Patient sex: M
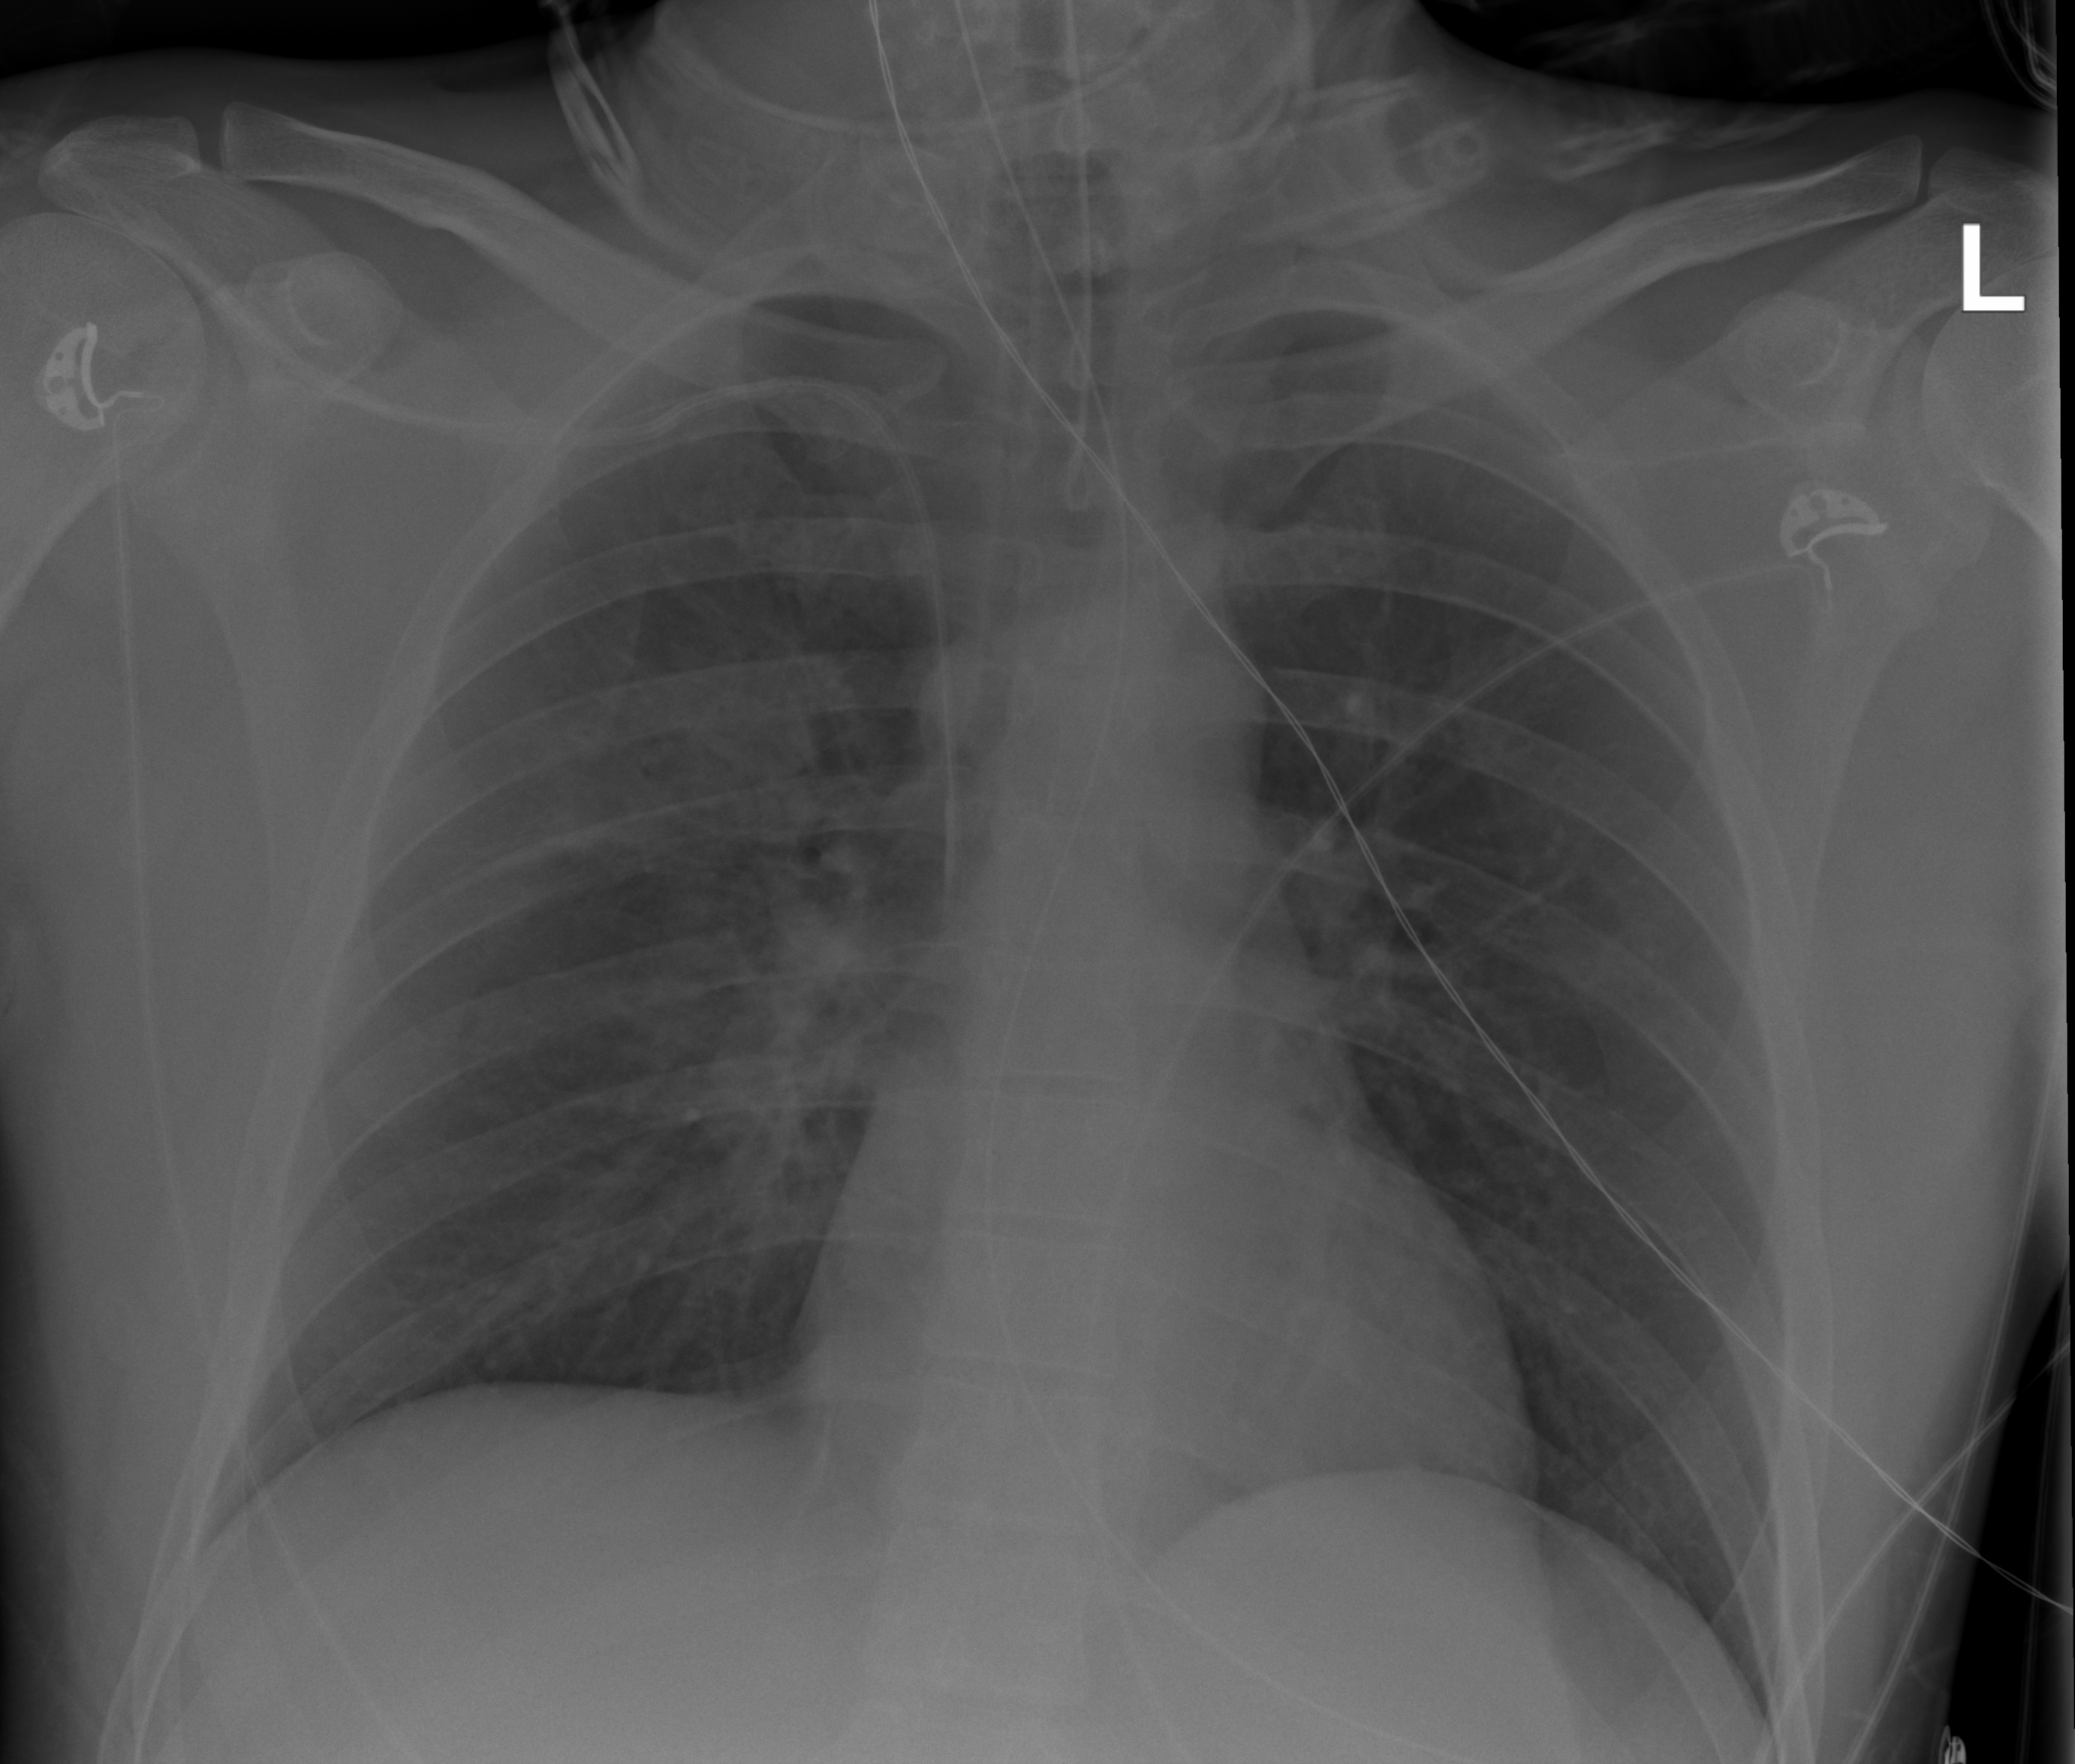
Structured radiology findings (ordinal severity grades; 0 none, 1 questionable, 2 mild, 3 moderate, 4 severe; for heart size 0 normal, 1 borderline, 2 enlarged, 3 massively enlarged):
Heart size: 0
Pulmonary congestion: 0
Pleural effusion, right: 0
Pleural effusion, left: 0
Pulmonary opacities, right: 3
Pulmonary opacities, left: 1
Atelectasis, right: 3
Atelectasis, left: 0